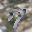
Label: 7